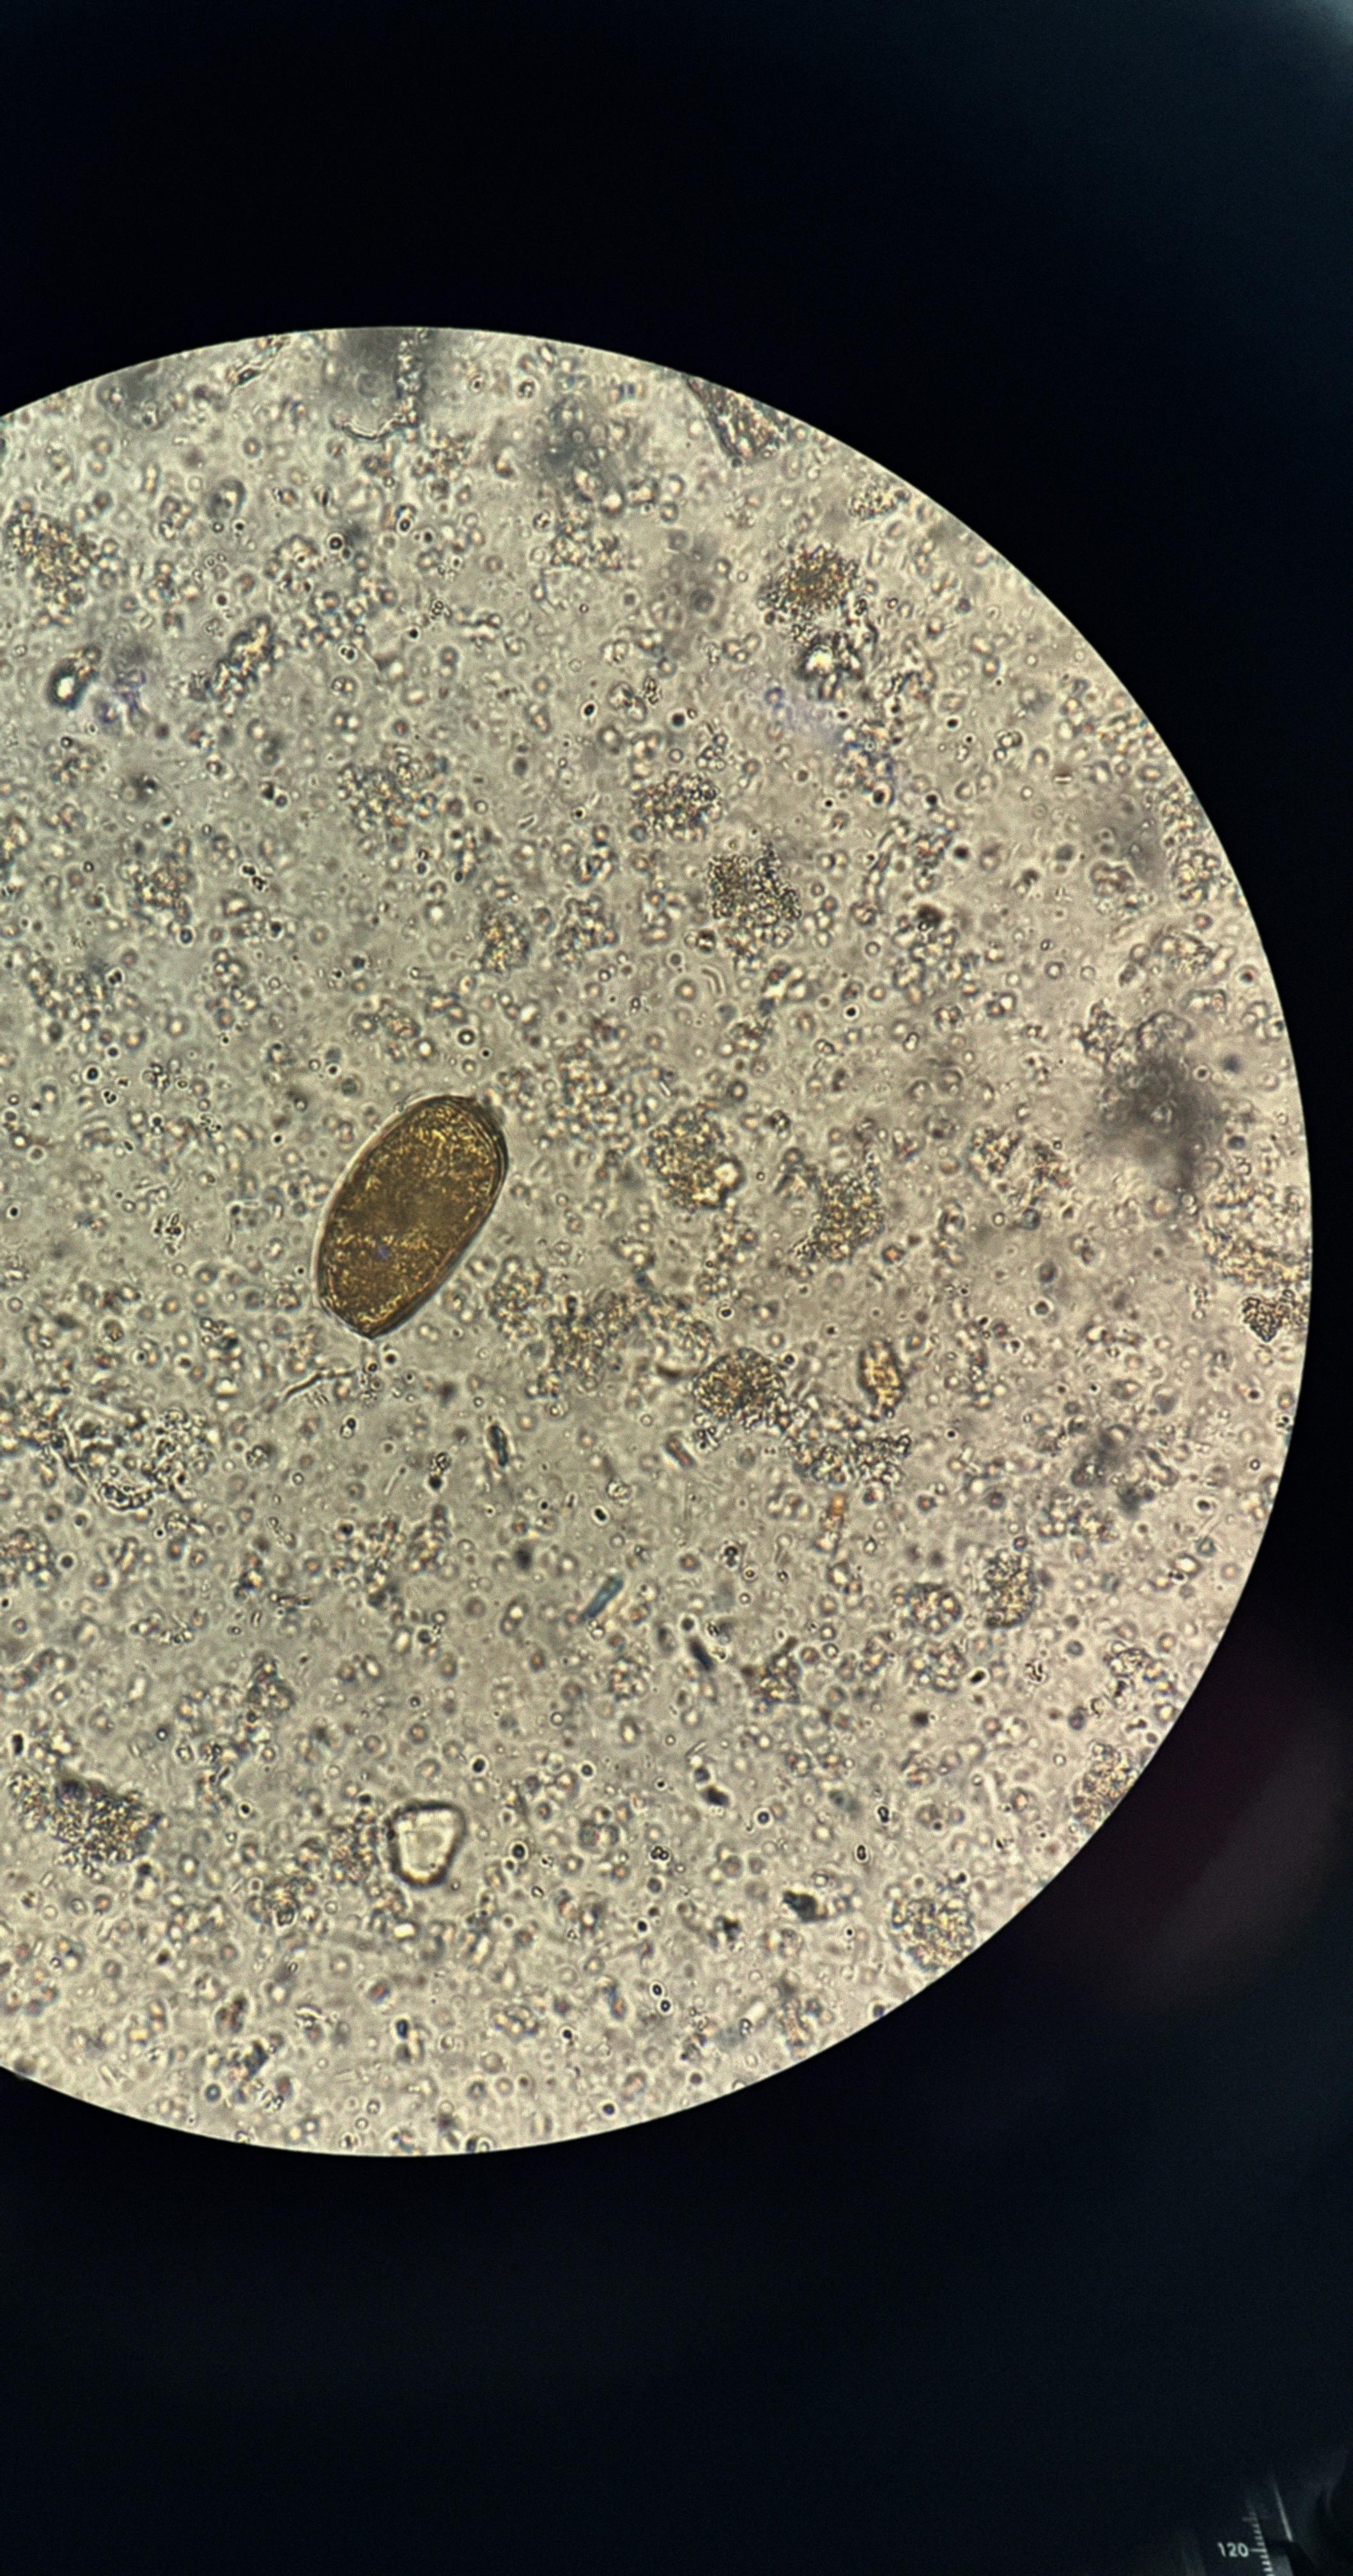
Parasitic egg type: Paragonimus spp